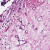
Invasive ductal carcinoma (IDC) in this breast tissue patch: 0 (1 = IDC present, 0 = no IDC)